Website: ulta-beauty
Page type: address-validator
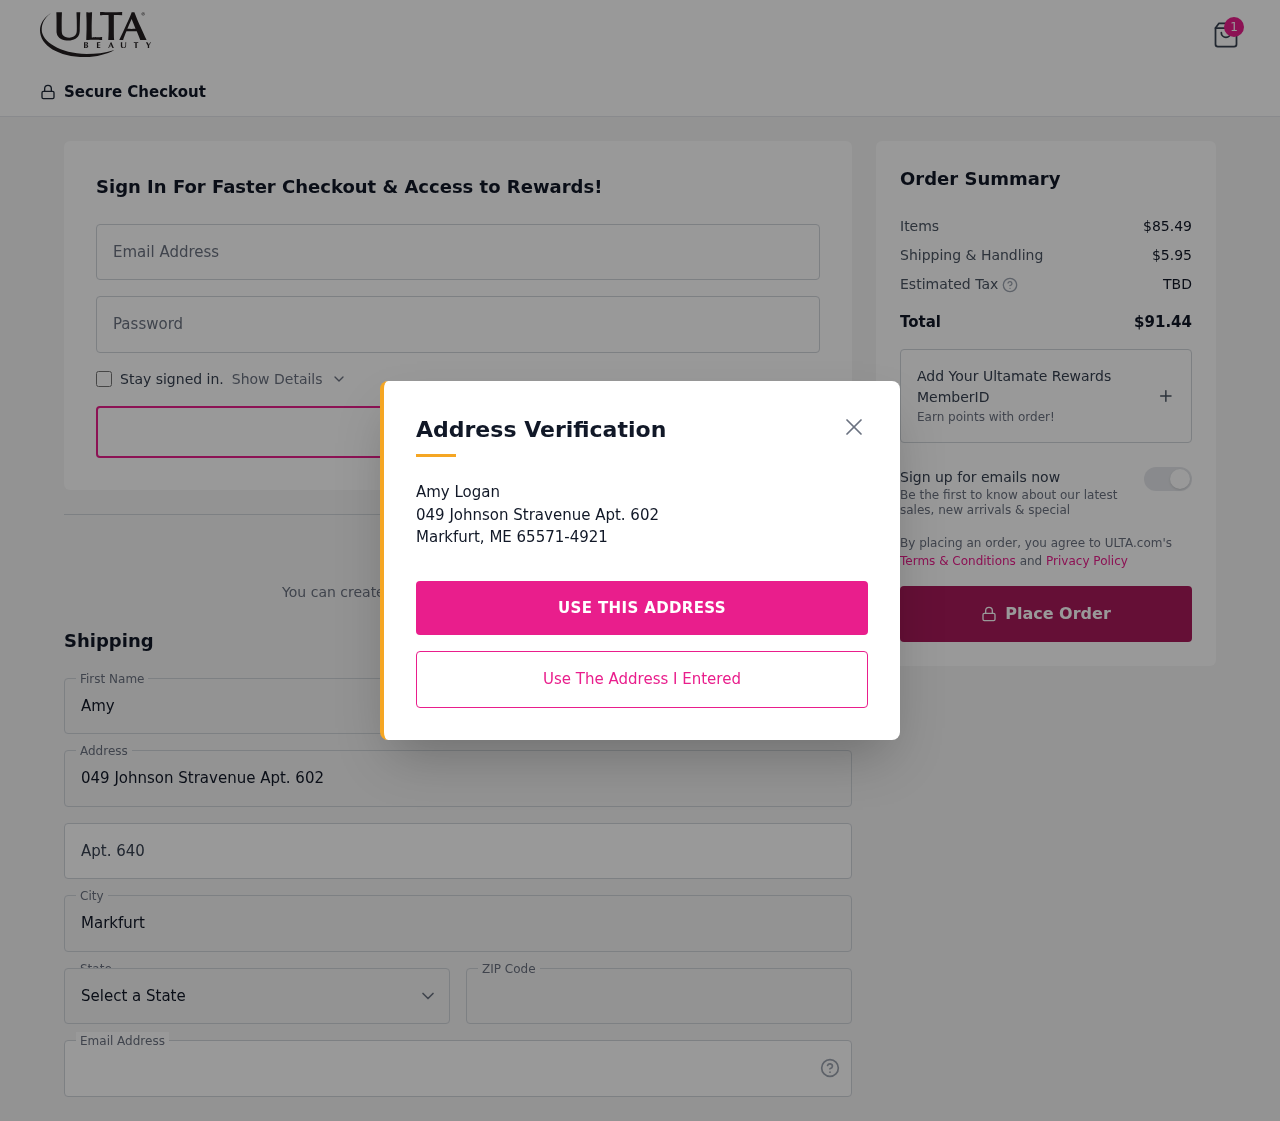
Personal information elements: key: PII_CITY
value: Markfurt
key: PII_EMAIL
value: amy_logan@hotmail.com
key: PII_FIRSTNAME
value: Amy
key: PII_LASTNAME
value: Logan
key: PII_POSTCODE
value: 65571
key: PII_STATE_ABBR
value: ME
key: PII_STREET
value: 049 Johnson Stravenue Apt. 602
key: PII_STREET2
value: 049 Johnson Stravenue Apt. 602
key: PII_STREET2
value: Apt. 640
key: PII_FULLNAME2
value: Amy Logan
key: PII_CITY2
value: Markfurt
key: PII_STATE_ABBR2
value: ME
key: PII_POSTCODE_FULL
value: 65571
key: PII_POSTCODE_EXT
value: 4921
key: PII_POSTCODE_NUMERIC
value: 65571
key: PII_POSTCODE_EXT_NUMERIC
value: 4921
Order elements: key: ORDER_NUM_ITEMS
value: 1
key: ORDER_SUBTOTAL
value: $85.49
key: ORDER_SHIPPING_COST
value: $5.95
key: ORDER_TOTAL
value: $91.44